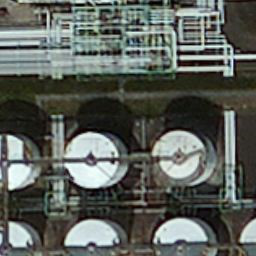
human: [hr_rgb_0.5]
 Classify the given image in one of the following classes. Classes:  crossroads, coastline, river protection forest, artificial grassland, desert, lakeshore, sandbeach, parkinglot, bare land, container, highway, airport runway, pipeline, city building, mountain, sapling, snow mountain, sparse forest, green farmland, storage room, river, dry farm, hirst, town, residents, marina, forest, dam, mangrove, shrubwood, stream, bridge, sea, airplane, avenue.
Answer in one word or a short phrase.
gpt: storage room